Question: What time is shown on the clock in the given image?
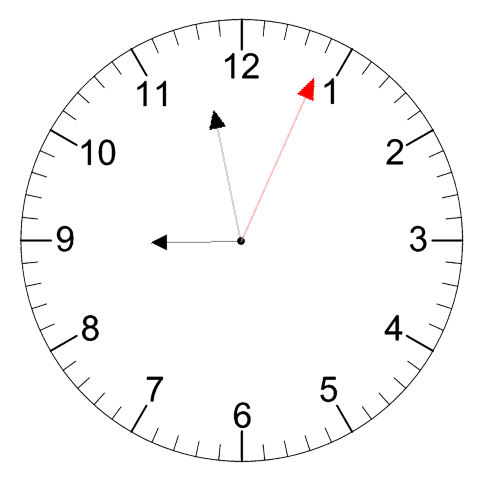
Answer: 08:58:04